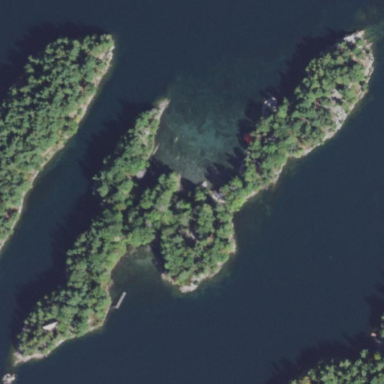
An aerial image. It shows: Islet surrounded by woodland.